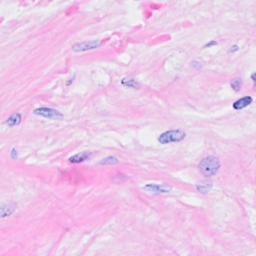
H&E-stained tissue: Breast